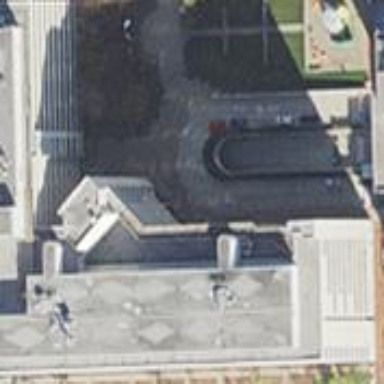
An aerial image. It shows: Courthouse building.